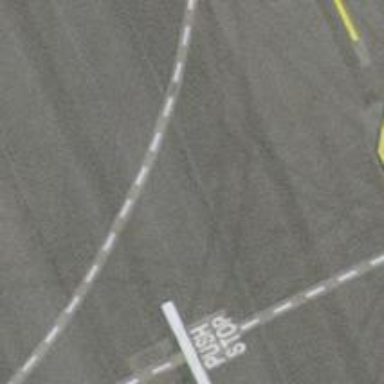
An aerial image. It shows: Airport parking position.